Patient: sex M, age 44
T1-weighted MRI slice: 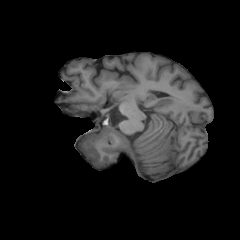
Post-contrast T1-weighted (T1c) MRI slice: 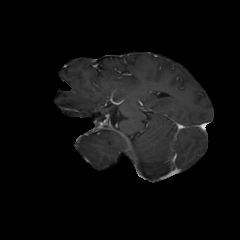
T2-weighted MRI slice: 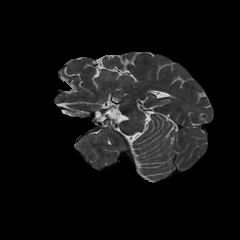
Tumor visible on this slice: no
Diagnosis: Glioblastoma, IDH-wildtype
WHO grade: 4